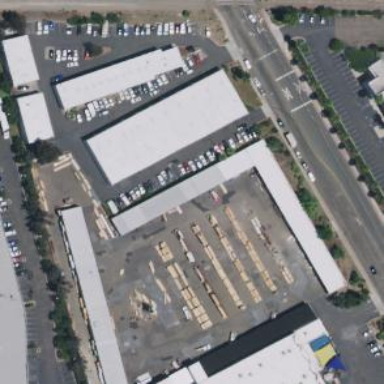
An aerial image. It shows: Commercial building.